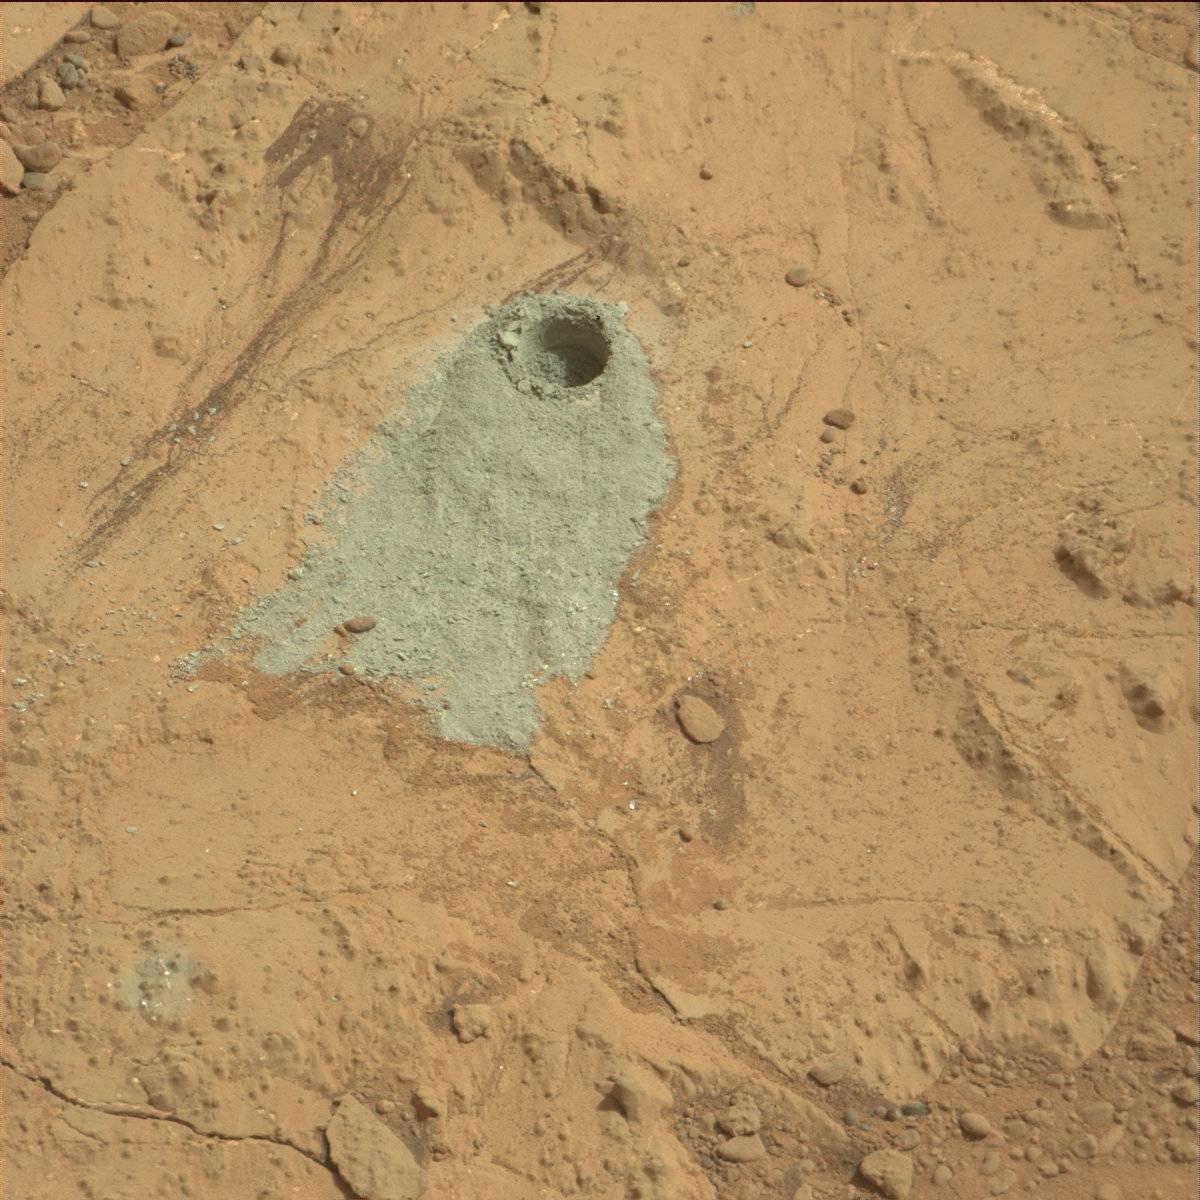
Terrain classes present: Bedrock, Hole, Rock, Sand / Soil